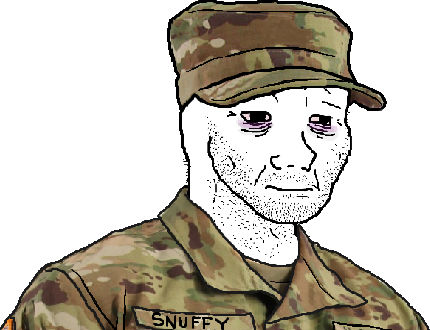
Label: 5_Doomer